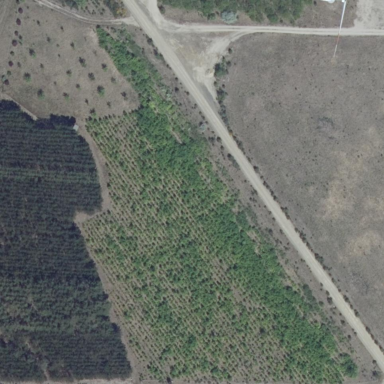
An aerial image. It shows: Wood plant nursery surrounded by fence.